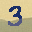
Label: 3